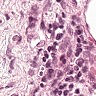
Metastatic tissue present: no